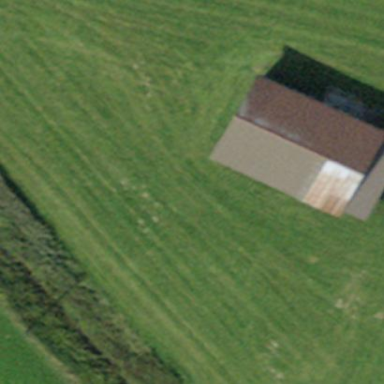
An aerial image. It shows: Barn.